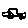
Label: car